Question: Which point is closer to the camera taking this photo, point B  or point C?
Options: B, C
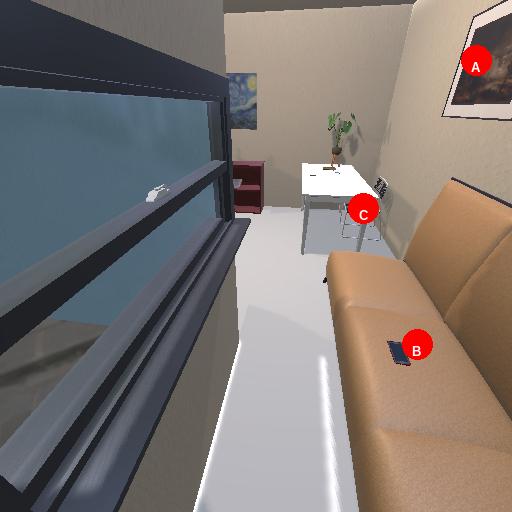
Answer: B